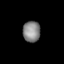
Tissue: skin
Cell type: Epithelial cells
Senescence score: 0.2852
Nuclear area (px): 363
Mean DAPI intensity: 131.19